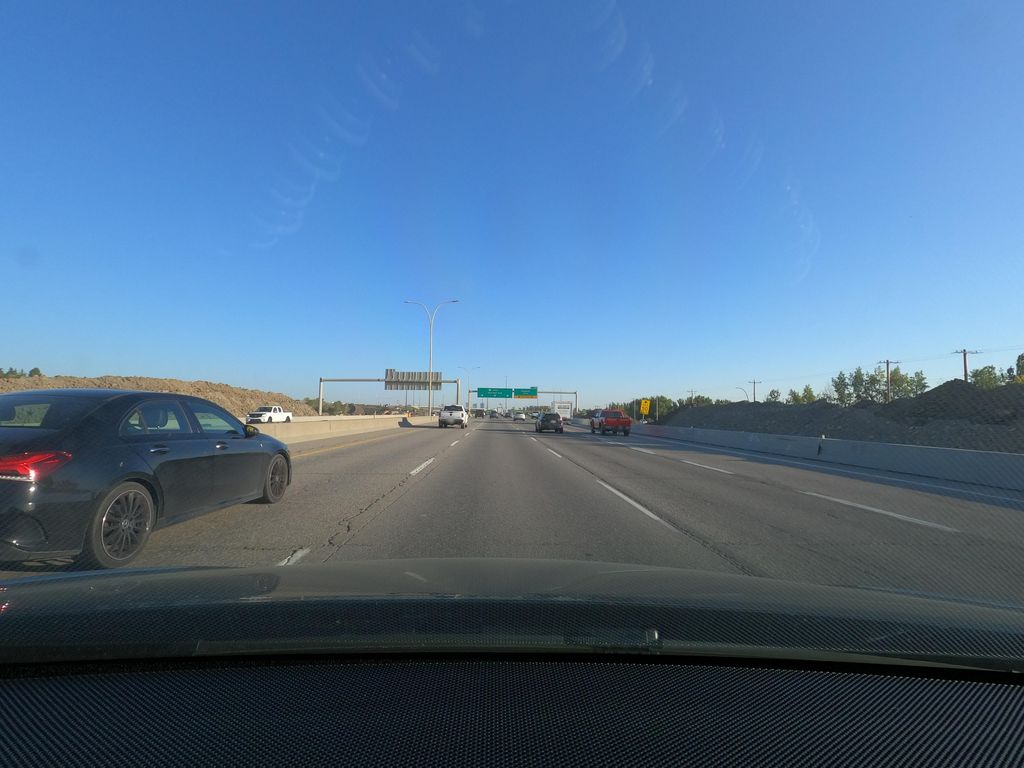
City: calgary